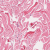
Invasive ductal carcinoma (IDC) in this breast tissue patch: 0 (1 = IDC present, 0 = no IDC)